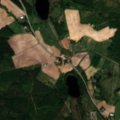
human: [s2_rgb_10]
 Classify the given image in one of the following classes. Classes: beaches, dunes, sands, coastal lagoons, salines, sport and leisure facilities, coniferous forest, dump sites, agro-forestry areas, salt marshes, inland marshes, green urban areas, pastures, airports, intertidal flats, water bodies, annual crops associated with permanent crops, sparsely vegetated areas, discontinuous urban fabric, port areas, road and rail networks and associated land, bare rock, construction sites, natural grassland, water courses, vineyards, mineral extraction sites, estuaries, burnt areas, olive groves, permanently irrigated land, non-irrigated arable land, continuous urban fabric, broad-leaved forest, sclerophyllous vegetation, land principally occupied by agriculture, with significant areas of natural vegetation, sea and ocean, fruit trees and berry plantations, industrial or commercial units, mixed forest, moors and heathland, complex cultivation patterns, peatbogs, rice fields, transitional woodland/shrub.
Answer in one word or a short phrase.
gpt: discontinuous urban fabric, non-irrigated arable land, land principally occupied by agriculture, with significant areas of natural vegetation, coniferous forest, mixed forest, transitional woodland/shrub